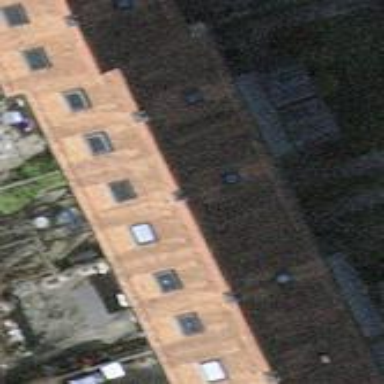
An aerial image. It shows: Terrace building with gabled roof.